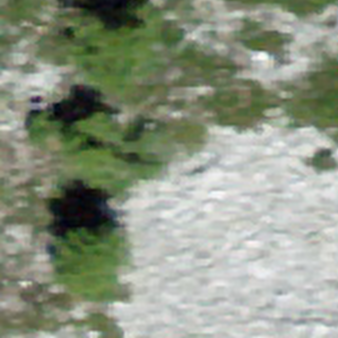
Label: other